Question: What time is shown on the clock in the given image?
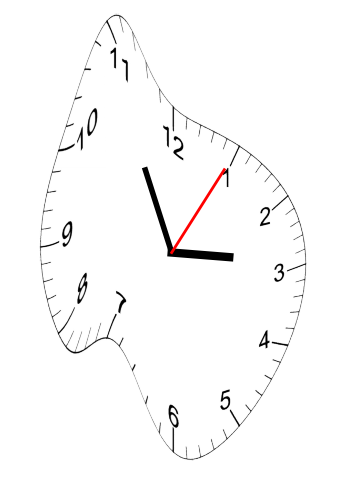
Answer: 02:55:05